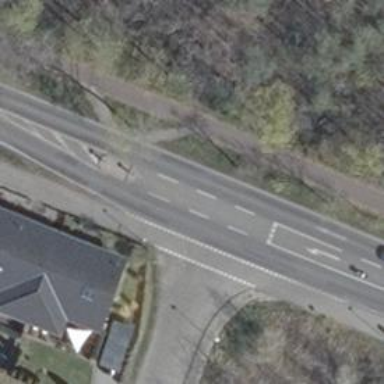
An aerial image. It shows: Traffic calming island.